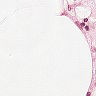
Metastatic tissue present: no